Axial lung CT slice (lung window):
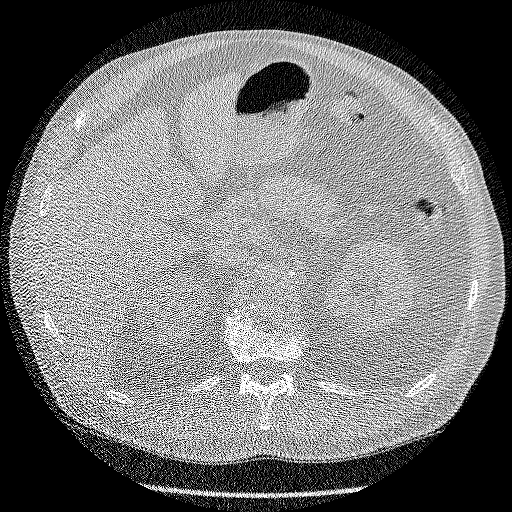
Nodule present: no